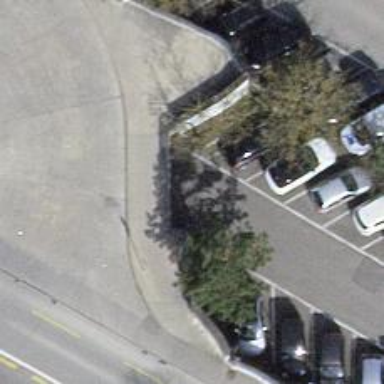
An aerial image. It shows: Parking aisle under tunnel.